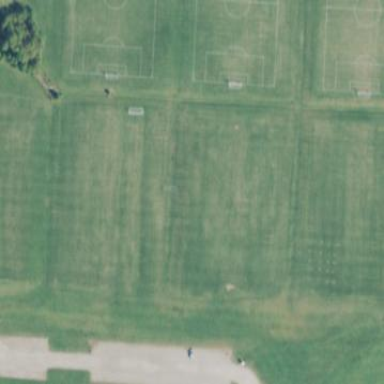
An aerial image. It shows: Soccer pitch for leisure land activities.